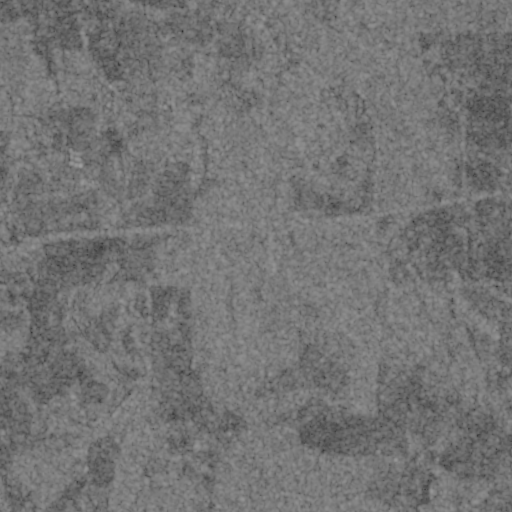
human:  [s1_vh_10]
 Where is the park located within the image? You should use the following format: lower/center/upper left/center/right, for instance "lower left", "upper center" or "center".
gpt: The park is located in the lower right of the image.
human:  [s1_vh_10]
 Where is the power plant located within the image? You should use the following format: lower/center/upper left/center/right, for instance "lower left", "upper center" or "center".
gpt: There is no power plant in the image.

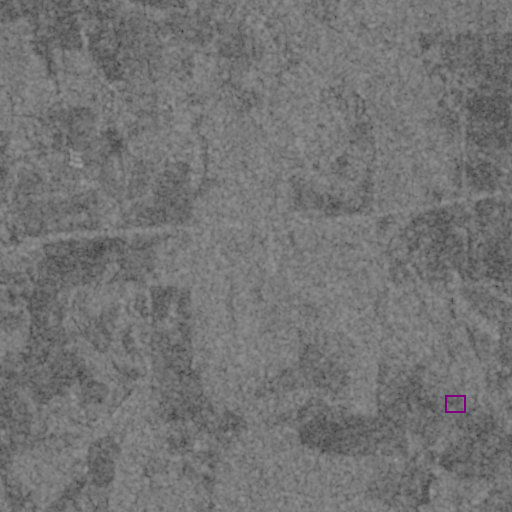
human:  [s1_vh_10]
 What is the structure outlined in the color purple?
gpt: The structure outlined in purple is a park.
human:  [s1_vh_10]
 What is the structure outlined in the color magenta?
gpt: There is no magenta outline.